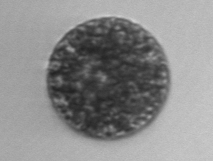
Label: Vicicitus_globosus